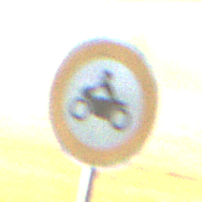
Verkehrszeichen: VerbotKraftraeder
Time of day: SunriseSunset
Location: Outdoor (Nature)
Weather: Clear
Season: NotSpecified
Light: Natural